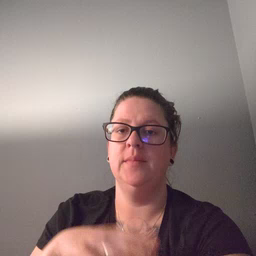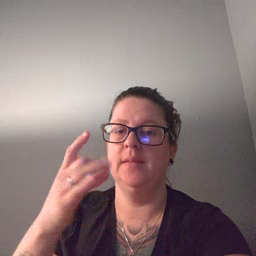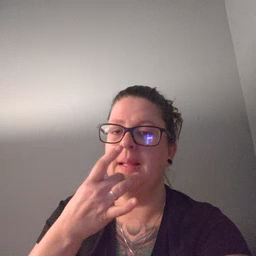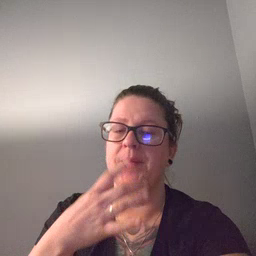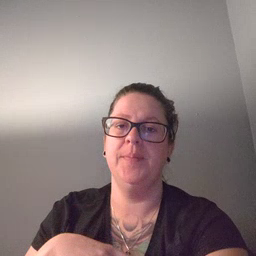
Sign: lamp